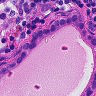
Metastatic tissue present: yes